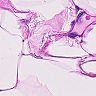
Metastatic tissue present: no